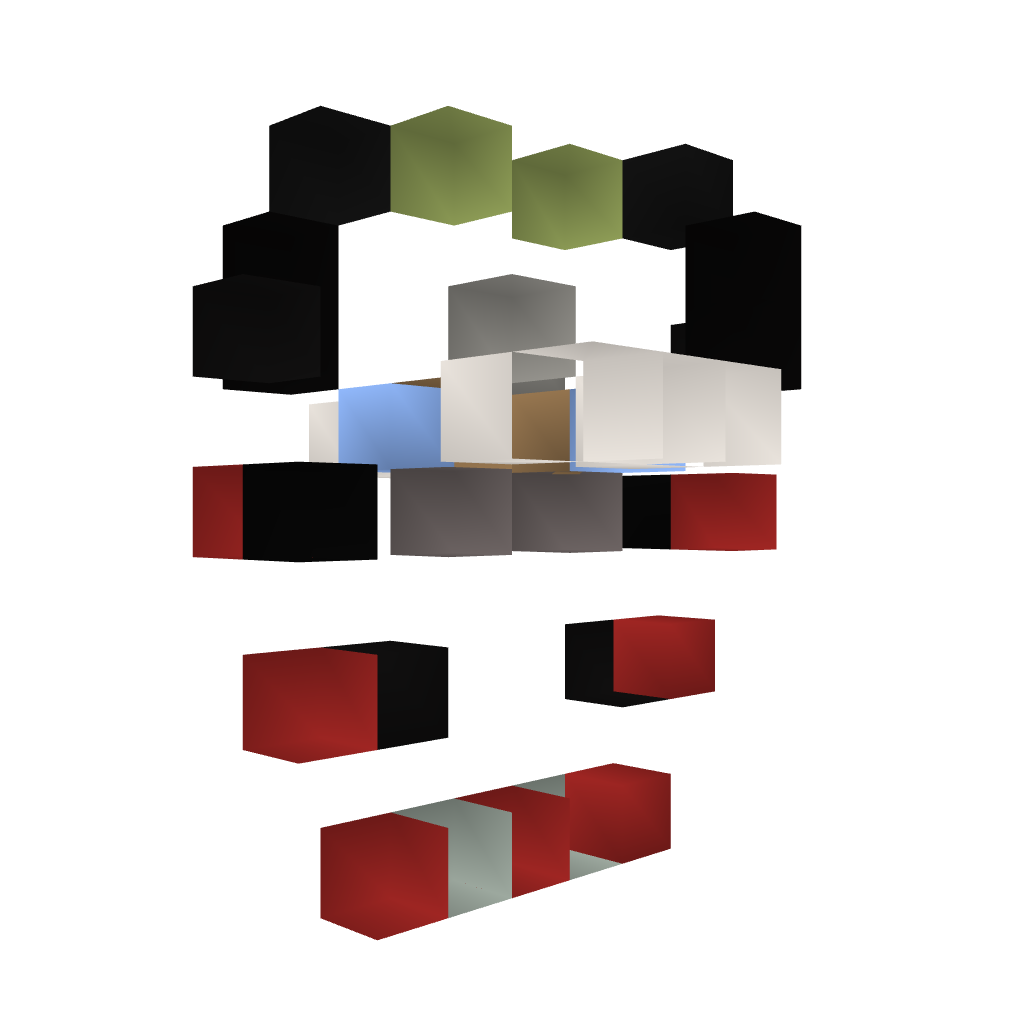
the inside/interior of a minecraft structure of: Fairtrade